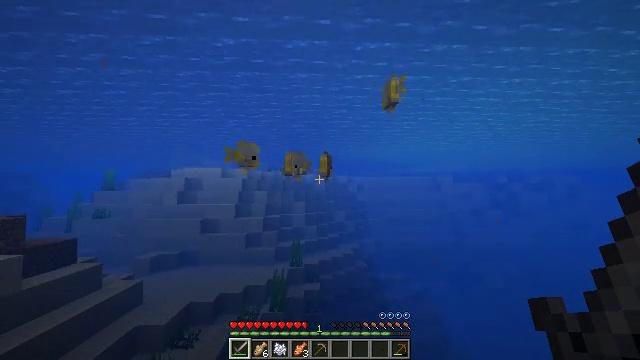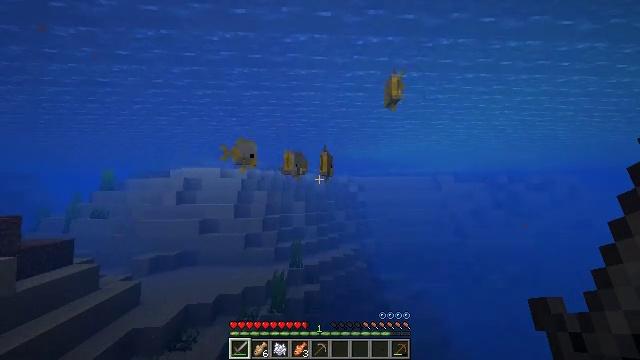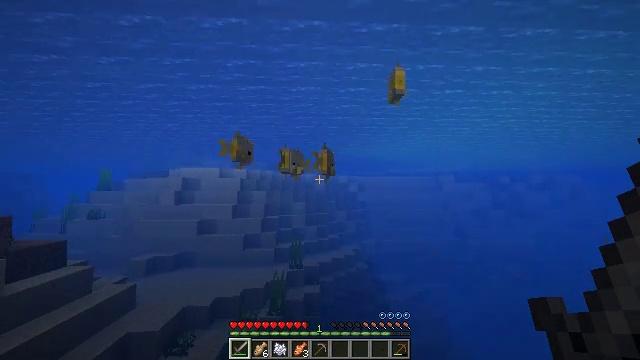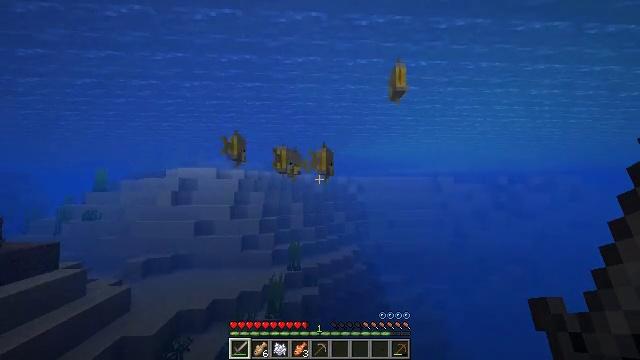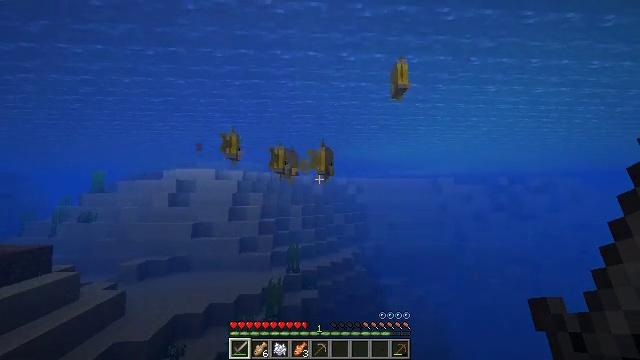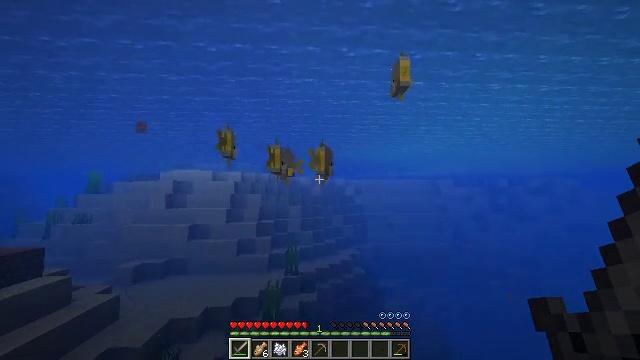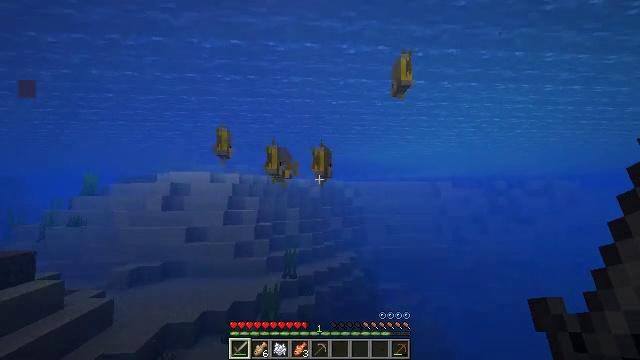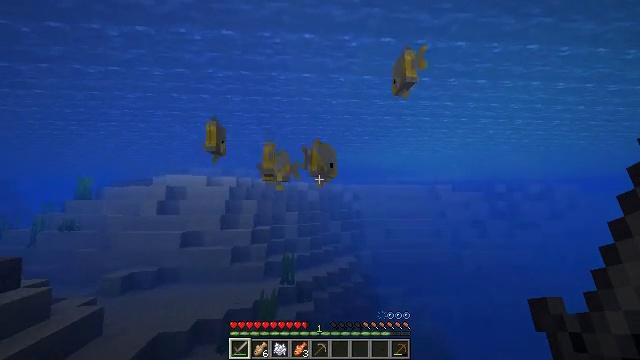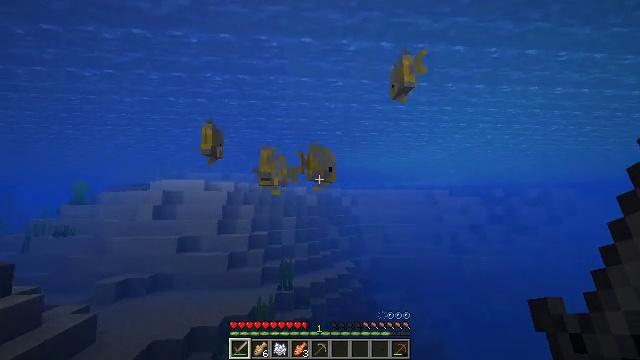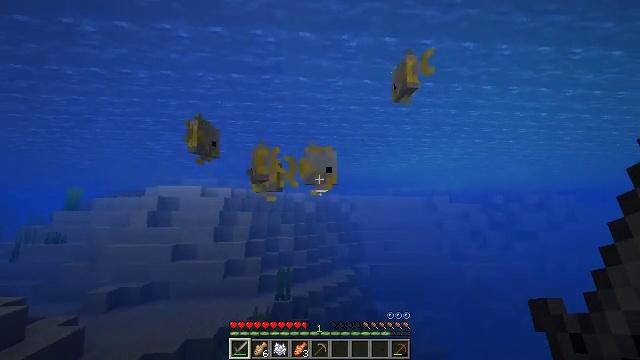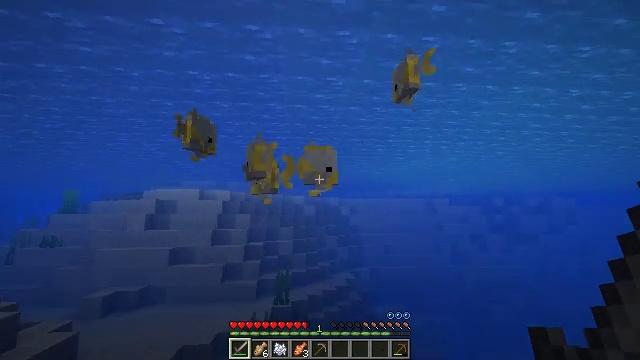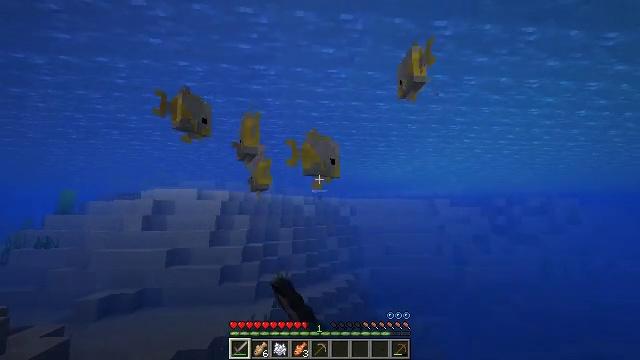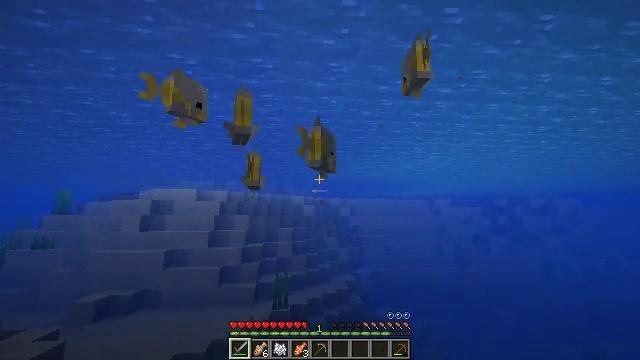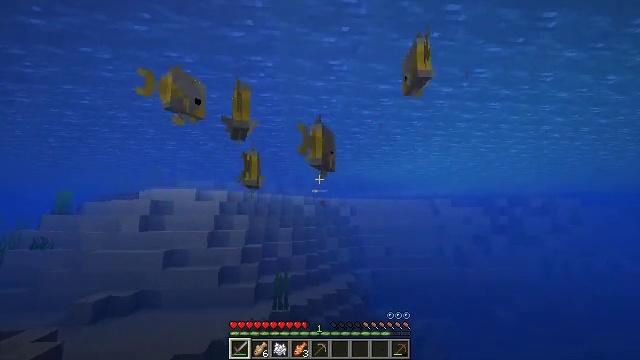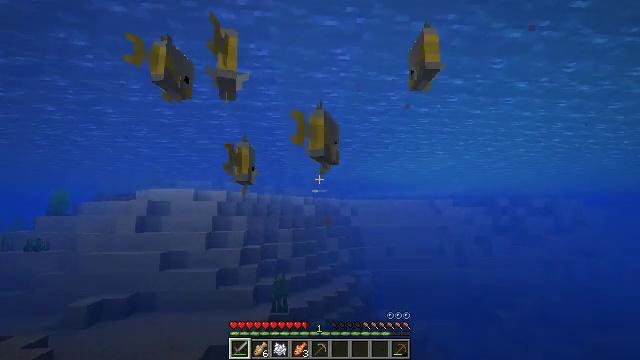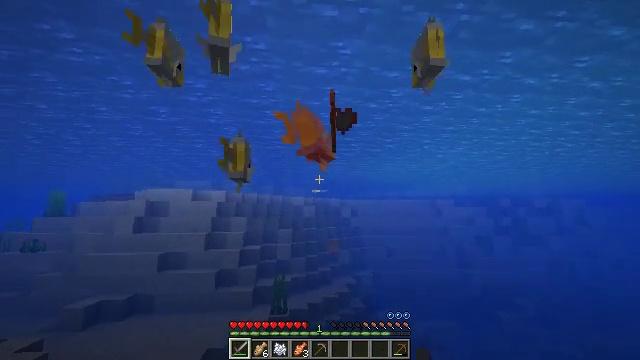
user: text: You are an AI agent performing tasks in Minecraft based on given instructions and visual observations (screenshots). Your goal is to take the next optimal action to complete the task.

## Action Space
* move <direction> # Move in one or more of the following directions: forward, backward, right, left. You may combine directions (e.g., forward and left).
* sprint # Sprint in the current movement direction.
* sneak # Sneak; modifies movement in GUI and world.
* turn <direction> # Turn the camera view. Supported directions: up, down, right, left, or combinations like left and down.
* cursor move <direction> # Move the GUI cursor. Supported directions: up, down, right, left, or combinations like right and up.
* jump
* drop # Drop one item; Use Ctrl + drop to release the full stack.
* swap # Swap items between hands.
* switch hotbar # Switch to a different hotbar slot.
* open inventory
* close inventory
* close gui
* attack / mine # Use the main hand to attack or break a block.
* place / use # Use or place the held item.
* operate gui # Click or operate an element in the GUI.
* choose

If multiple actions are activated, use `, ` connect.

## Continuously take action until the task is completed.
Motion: motion action
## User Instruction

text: Hunt a tropical fish.
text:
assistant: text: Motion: move forward
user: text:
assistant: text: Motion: move forward
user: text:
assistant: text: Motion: move forward
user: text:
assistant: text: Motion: move forward
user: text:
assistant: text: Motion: move forward
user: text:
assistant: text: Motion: move forward
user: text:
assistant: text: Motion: move forward
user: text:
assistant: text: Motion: move forward, turn up
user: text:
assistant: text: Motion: move forward, turn up
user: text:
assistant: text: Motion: move forward, attack / mine
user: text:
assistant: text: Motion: move forward, attack / mine
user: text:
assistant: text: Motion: move forward, attack / mine
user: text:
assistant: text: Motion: move forward, attack / mine
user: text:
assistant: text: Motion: move forward
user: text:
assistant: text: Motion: no_op
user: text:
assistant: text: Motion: no_op
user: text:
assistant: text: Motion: no_op
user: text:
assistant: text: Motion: no_op
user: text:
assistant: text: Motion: no_op
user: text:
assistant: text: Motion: no_op
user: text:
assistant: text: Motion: no_op
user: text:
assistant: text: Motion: no_op
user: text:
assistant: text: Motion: no_op
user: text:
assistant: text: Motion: no_op
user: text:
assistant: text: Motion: no_op
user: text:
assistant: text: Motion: no_op
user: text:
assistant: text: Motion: no_op
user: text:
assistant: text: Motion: no_op
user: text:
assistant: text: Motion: move right
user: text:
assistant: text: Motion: move right